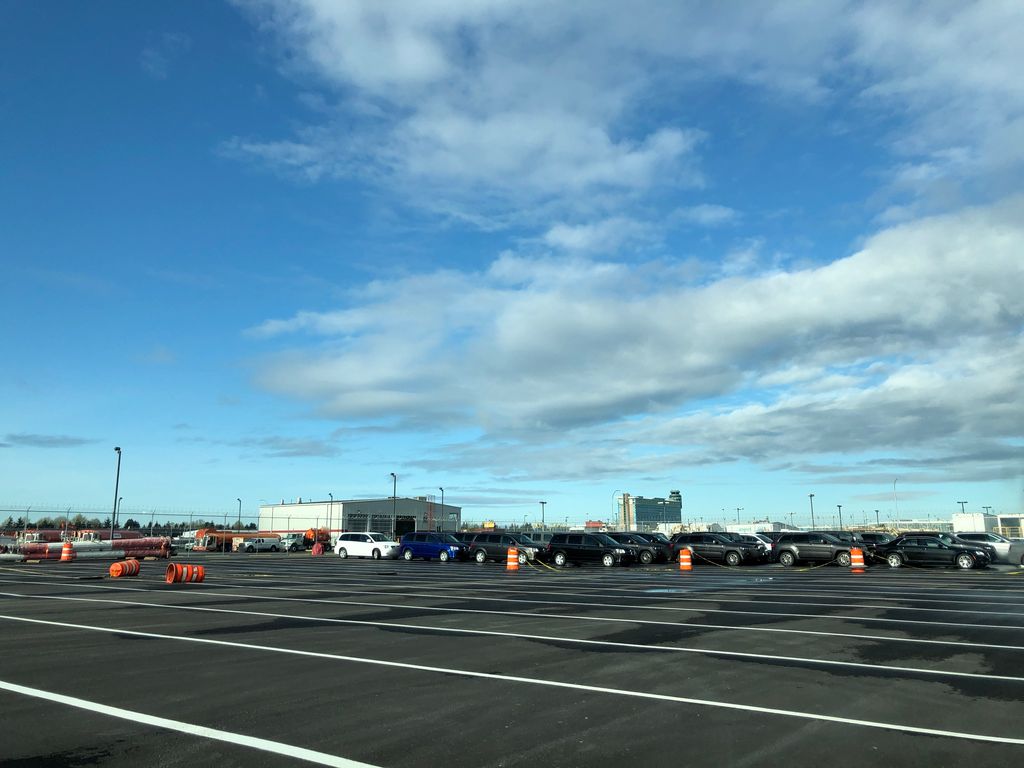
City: vancouver